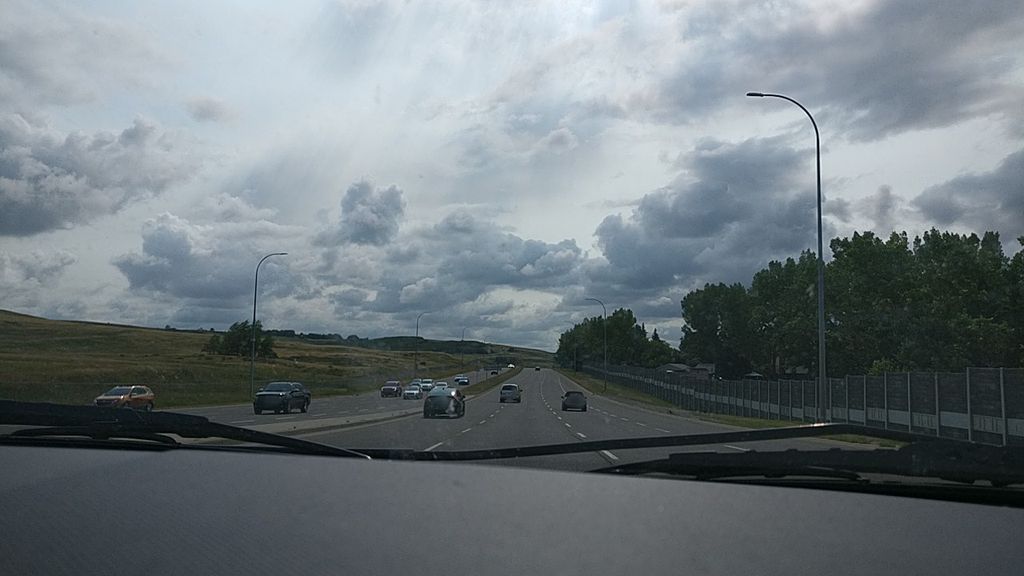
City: calgary